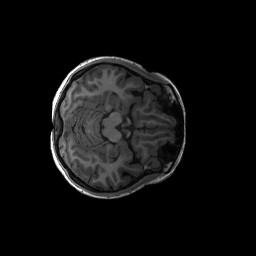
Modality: T1w
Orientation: axial
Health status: ill
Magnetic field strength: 3 T